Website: lowes
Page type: cart
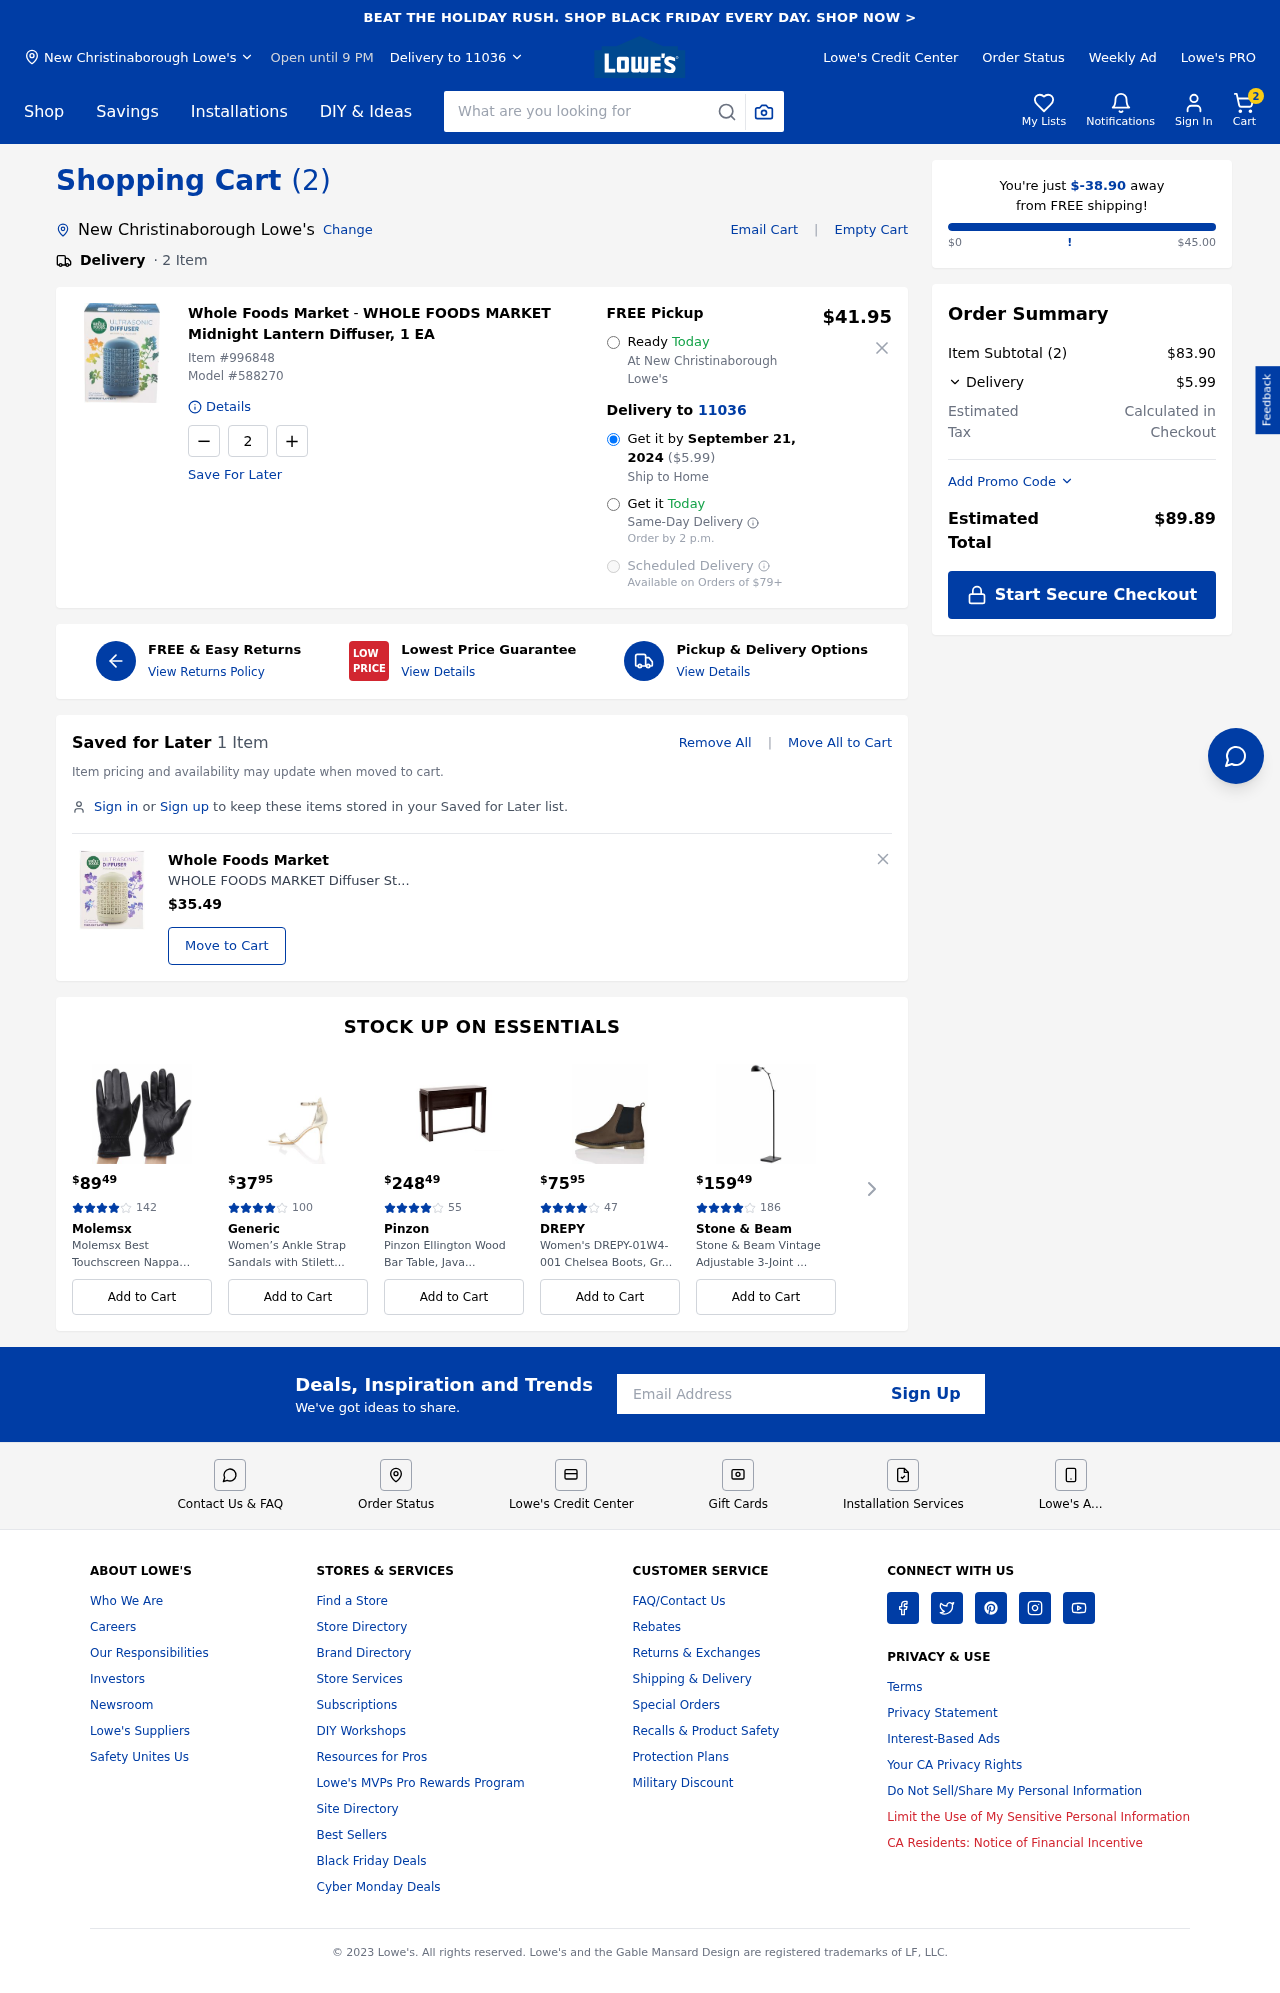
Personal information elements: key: PII_CITY
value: New Christinaborough Lowe's
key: PII_EMAIL
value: ekennedy@gmail.com
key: PII_POSTCODE
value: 11036
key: PII_CITY2
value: New Christinaborough Lowe's
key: PII_CITY3
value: New Christinaborough
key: PII_POSTCODE_FULL
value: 11036
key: PII_POSTCODE_NUMERIC
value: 11036
Product elements: key: PRODUCT1_BRAND
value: Whole Foods Market
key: PRODUCT1_NAME
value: WHOLE FOODS MARKET Midnight Lantern Diffuser, 1 EA
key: PRODUCT1_PRICE
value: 41.95
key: PRODUCT1_QUANTITY
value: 2
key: PRODUCT2_BRAND
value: Whole Foods Market
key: PRODUCT2_NAME
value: WHOLE FOODS MARKET Diffuser Starlight Lantern, 1 EA
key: PRODUCT2_PRICE
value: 35.49
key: PRODUCT1_ITEM_NUMBER
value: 996848
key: PRODUCT1_MODEL_NUMBER
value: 588270
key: PRODUCT3_PRICE
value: $8949
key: PRODUCT3_NUM_RATINGS
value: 142
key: PRODUCT3_BRAND
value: Molemsx
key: PRODUCT3_NAME
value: Molemsx Best Touchscreen Nappa Genuine L...
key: PRODUCT4_PRICE
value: $3795
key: PRODUCT4_NUM_RATINGS
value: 100
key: PRODUCT4_BRAND
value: Generic
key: PRODUCT4_NAME
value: Women’s Ankle Strap Sandals with Stilett...
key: PRODUCT5_PRICE
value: $24849
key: PRODUCT5_NUM_RATINGS
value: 55
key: PRODUCT5_BRAND
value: Pinzon
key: PRODUCT5_NAME
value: Pinzon Ellington Wood Bar Table, Java...
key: PRODUCT6_PRICE
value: $7595
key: PRODUCT6_NUM_RATINGS
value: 47
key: PRODUCT6_BRAND
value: DREPY
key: PRODUCT6_NAME
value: Women's DREPY-01W4-001 Chelsea Boots, Gr...
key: PRODUCT7_PRICE
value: $15949
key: PRODUCT7_NUM_RATINGS
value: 186
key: PRODUCT7_BRAND
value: Stone & Beam
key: PRODUCT7_NAME
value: Stone & Beam Vintage Adjustable 3-Joint ...
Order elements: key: ORDER_NUM_ITEMS
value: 2
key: ORDER_DELIVERY_DATE
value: September 21, 2024
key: ORDER_SHIPPING_COST2
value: $5.99
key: ORDER_SHIPPING_AWAY
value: $-38.90
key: ORDER_SUBTOTAL
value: $83.90
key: ORDER_SHIPPING_COST
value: $5.99
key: ORDER_TOTAL
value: $89.89
Search elements: key: HEADER_SEARCH
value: What are you looking for
Other elements: key: SAVED_NUM_ITEMS
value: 1 Item